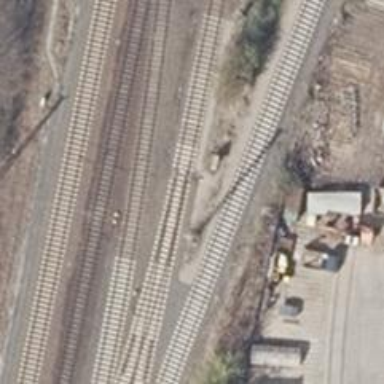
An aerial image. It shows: Railway switch.